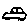
Label: car